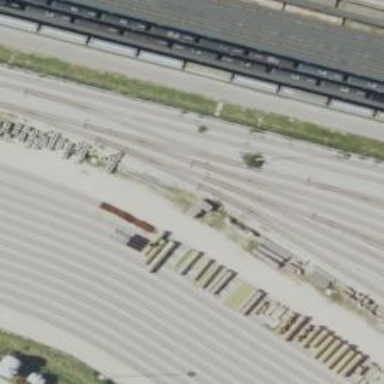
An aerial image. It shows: Railway spur service.